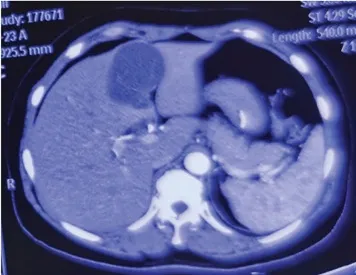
Typical images of contrast-enhanced computed tomography of the liver lesions. (A) The arterial phase image of the liver lesions.
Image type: radiology (ct)